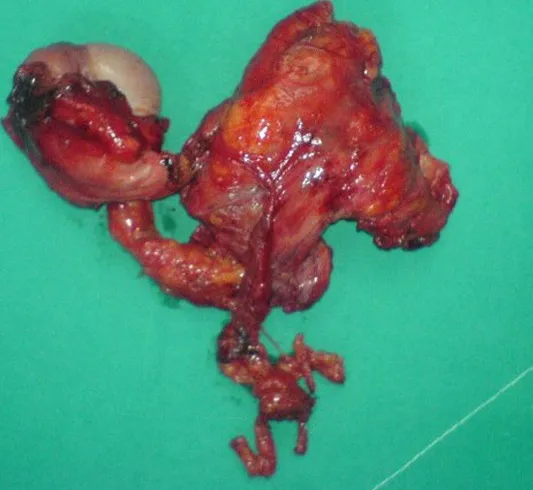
Surgical specimen showing the spermatic cord tumor.
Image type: radiology (ct)